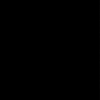
Label: dusty